Question: Is it possible to create navigation bar with image icon at page bottom by using twitter bootstrap, here is sample image of the icon bar,

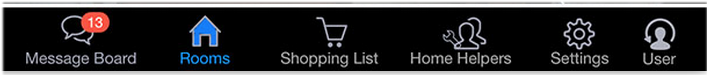
Answer: Here is an example for you :

'''
<div class="nav-bottom">
<ul class="container nav nav-pills">
<li class="col-xs-4 col-sm-2 active">
<a href="#">
<i class="glyphicon glyphicon-comment"></i><br>
Message Board
</a>
</li>
<li class="col-xs-4 col-sm-2">
<a href="#">
<i class="glyphicon glyphicon-home"></i><br>
Rooms
</a>
</li>
<li class="col-xs-4 col-sm-2">
<a href="#">
<i class="glyphicon glyphicon-shopping-cart"></i><br>
Shopping List
</a>
</li>
<li class="col-xs-4 col-sm-2">
<a href="#">
<i class="glyphicon glyphicon-wrench"></i><br>
Home Helpers
</a>
</li>
<li class="col-xs-4 col-sm-2">
<a href="#">
<i class="glyphicon glyphicon-cog"></i><br>
Settings
</a>
</li>
<li class="col-xs-4 col-sm-2">
<a href="#">
<i class="glyphicon glyphicon-user"></i><br>
User
</a>
</li>
</ul>
</div>
'''
'''
.nav-bottom {
position: fixed;
bottom: 0;
left: 0;
right: 0;
background: black;
padding: 5px 0;
}
.nav-bottom li + li {
margin-left: 0px;
}
.nav-bottom li a {
text-align: center;
background: black;
color: #ecf0f1;
}
.nav-bottom li:hover a,
.nav-bottom li:focus a {
background: #2980b9;
color: #ecf0f1;
}
.nav-bottom li.active a {
background: black;
color: #3498db;
}
'''
<URL>